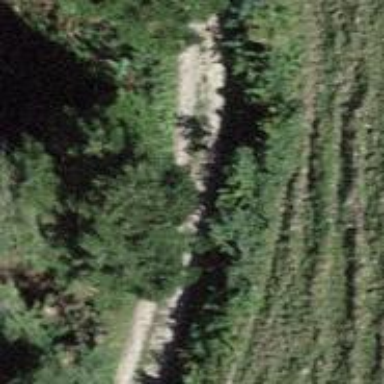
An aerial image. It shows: Track road with grade3 tracktype.